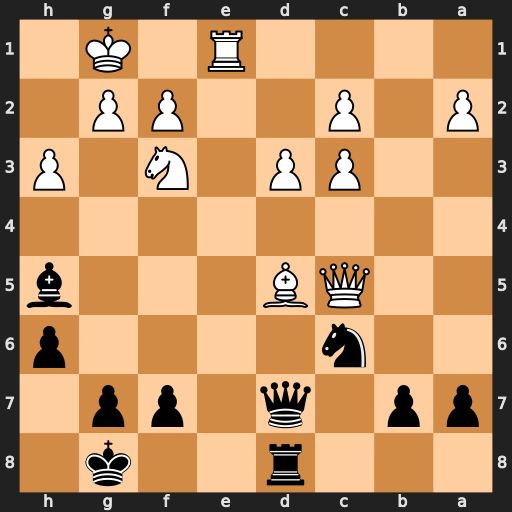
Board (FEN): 3r2k1/pp1q1pp1/2n4p/2QB3b/8/2PP1N1P/P1P2PP1/4R1K1
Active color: b
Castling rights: -
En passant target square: -
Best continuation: Qxd5 Re8+ Kh7 Qxd5 Rxd5 g4 Bg6